Question: I have a class in my project which I need to compile using an external tool, and the output of that is a .cpp file.
I've tried right clicking the .h file I want to pass to the external tool, selected properties -> C++ Build -> Settings and have added the command and the output as shown in the image below;

When I build the project, It does not call the command as passed and therefore cannot get the output generated. I have tried the command via terminal and works, I want to be able to get eclipse to pass the command when I select . Do anyone knows what I am doing wrong?
I have then added the full path to myclass.h in the command like this '~/Document/project/myproj/src/myclass.h'. Now when I try 'Clean or Build' I end up with the error message ;
**** Build of configuration Debug for project myproj ****
'make all make: No rule to make target src/member.o, needed by myproj. Stop.'
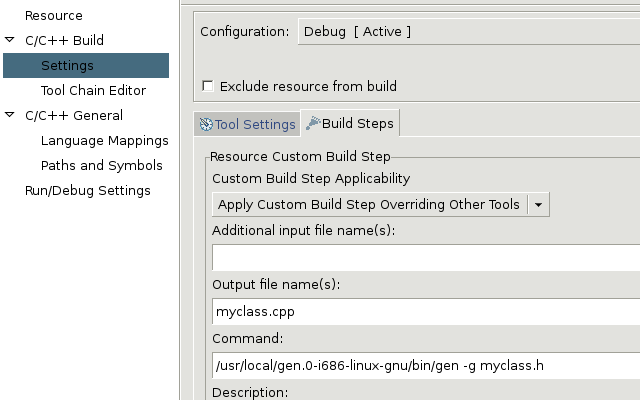
Answer: Solved this issue by doing ../src/myclass.cpp and ../src/myclass.h for both command and output.
And then created a Target build through "Project"->"Make Targets"->"Create". In "Target Name" typed in something like boot2, and then uncheck the "Same as the target name". Entered the name of the generated file with the '../src/myclass.h'. Click "Ok" to close the dialog.
And then clicked on "Project"->"Make Targets"->"Build" select boot1 and the class was generated successfully.